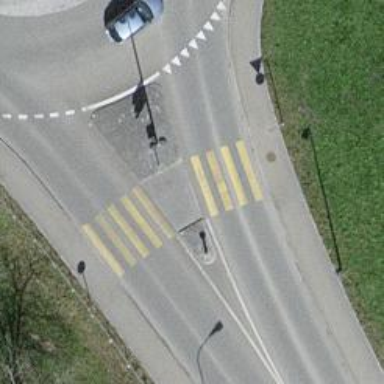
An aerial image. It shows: Uncontrolled zebra crossing on the road.